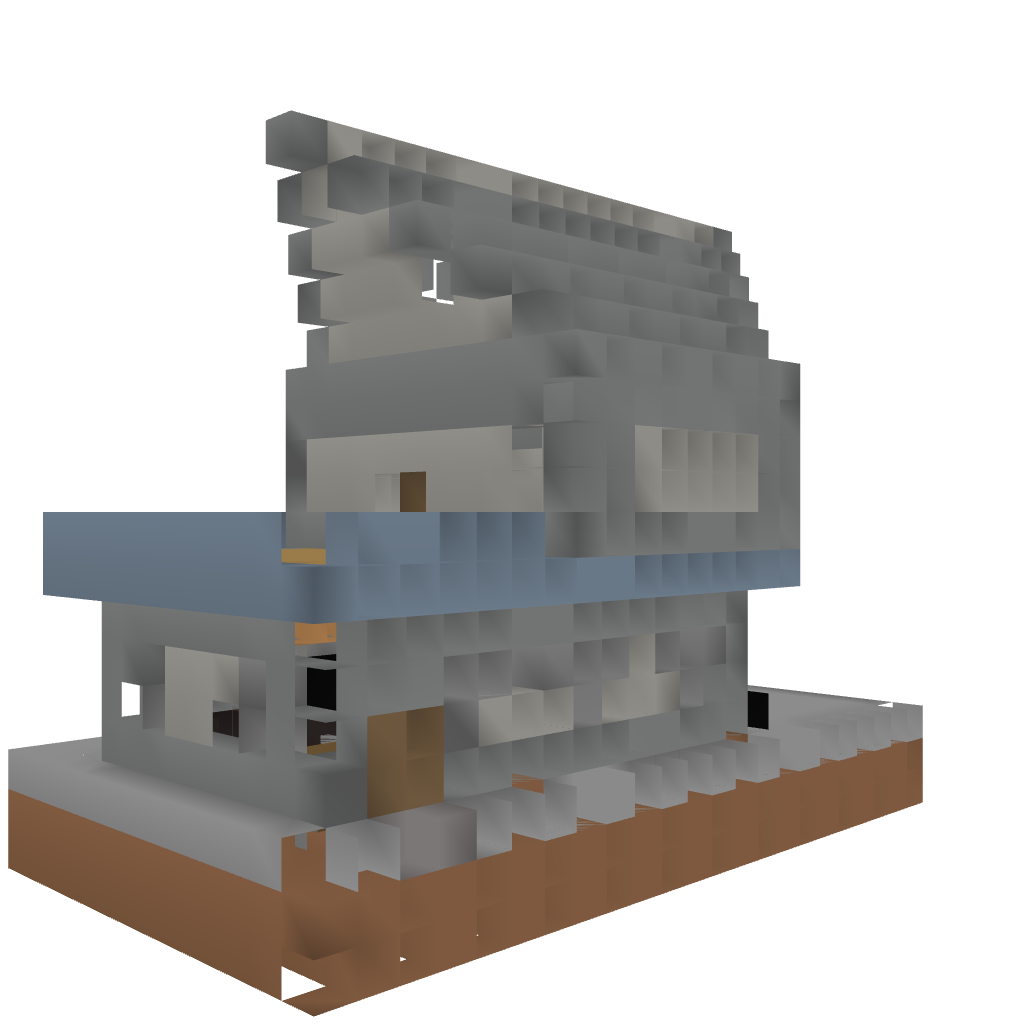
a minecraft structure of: Cozy Little House